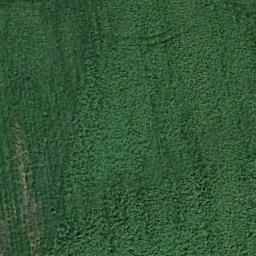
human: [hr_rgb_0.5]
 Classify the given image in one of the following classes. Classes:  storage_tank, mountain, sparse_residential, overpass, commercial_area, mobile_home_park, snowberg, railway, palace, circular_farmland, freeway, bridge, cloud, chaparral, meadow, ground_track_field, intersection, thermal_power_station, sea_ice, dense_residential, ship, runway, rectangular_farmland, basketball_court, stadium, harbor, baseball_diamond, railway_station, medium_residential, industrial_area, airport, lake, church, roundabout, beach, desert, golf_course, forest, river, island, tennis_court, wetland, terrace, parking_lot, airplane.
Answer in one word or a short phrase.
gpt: meadow